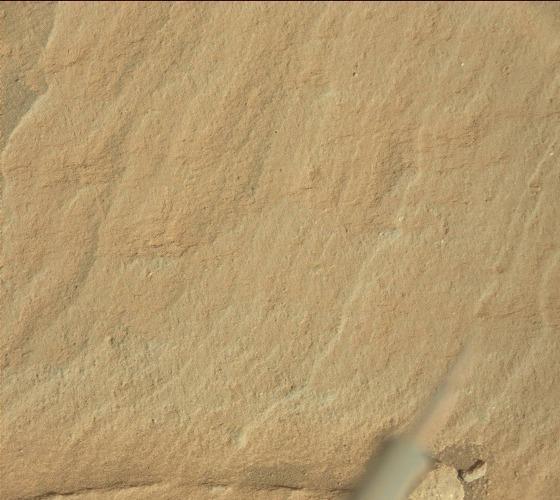
Terrain classes present: Background, Bedrock, Gravel / Sand / Soil, Rock, Shadow